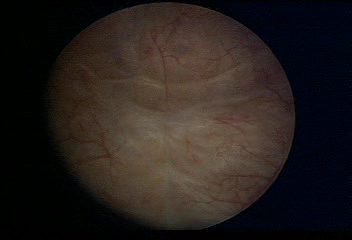
Modality: WLC
Class: Normal mucosa
Bladder cancer association: No